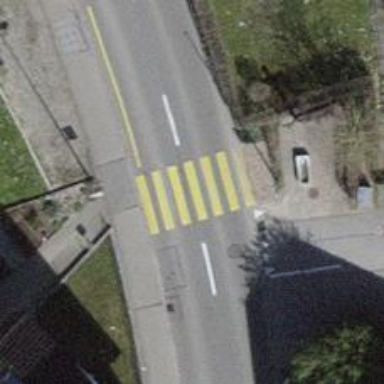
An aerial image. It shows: Marked road crossing.